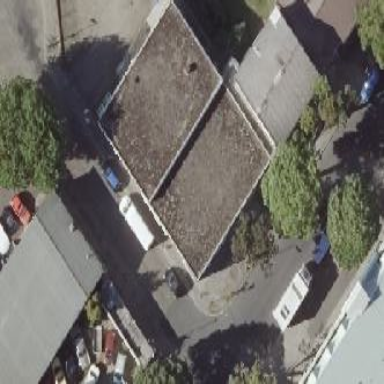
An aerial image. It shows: Industrial building with flat roof.